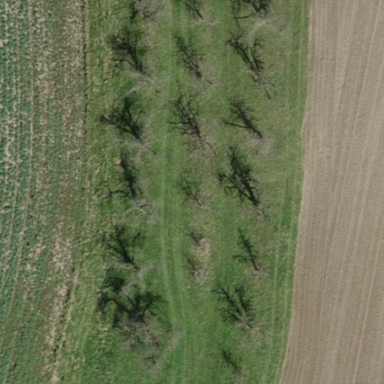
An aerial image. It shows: Orchard.